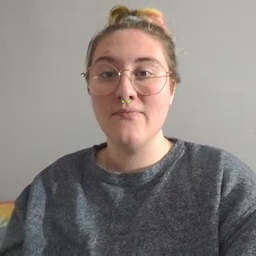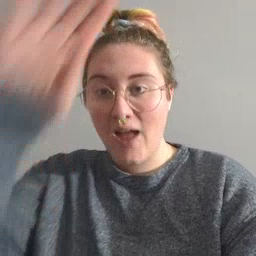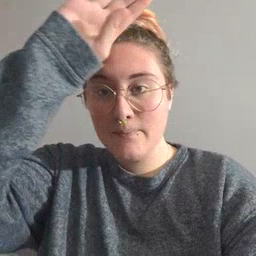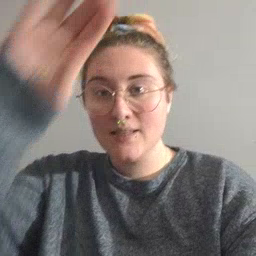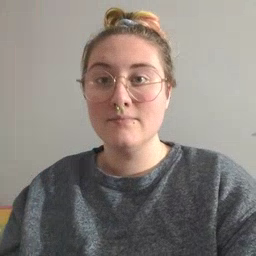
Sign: fireman